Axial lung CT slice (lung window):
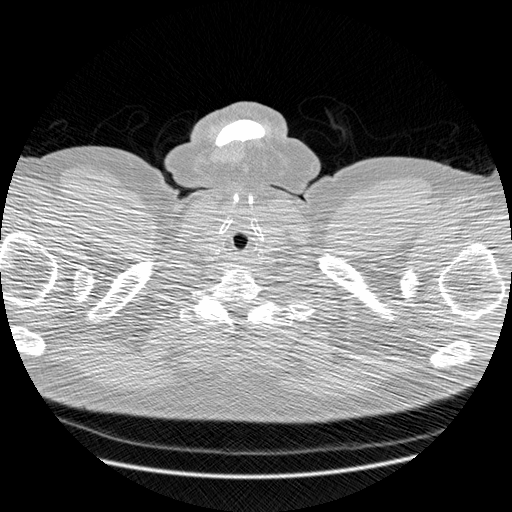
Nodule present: no